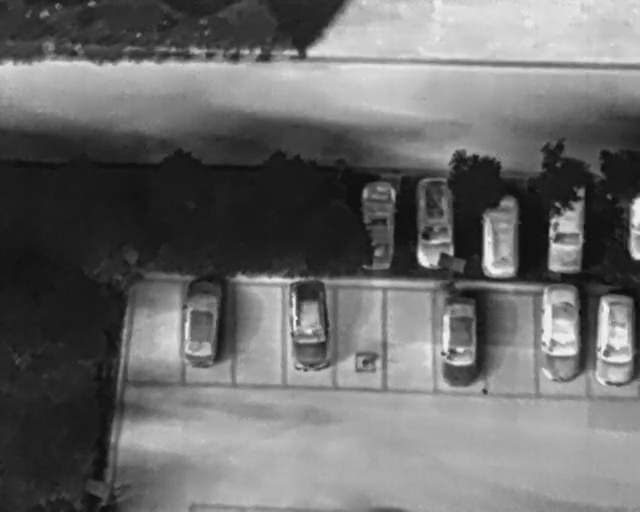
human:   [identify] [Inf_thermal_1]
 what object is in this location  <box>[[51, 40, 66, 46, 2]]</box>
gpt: <ref>1 medium car at the center</ref>